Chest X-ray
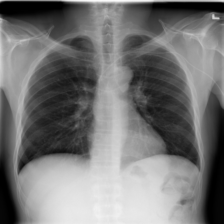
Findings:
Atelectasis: negative
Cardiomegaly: negative
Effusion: negative
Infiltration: negative
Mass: negative
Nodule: negative
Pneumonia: negative
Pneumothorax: negative
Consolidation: negative
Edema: negative
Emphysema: negative
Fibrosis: negative
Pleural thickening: negative
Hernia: negative